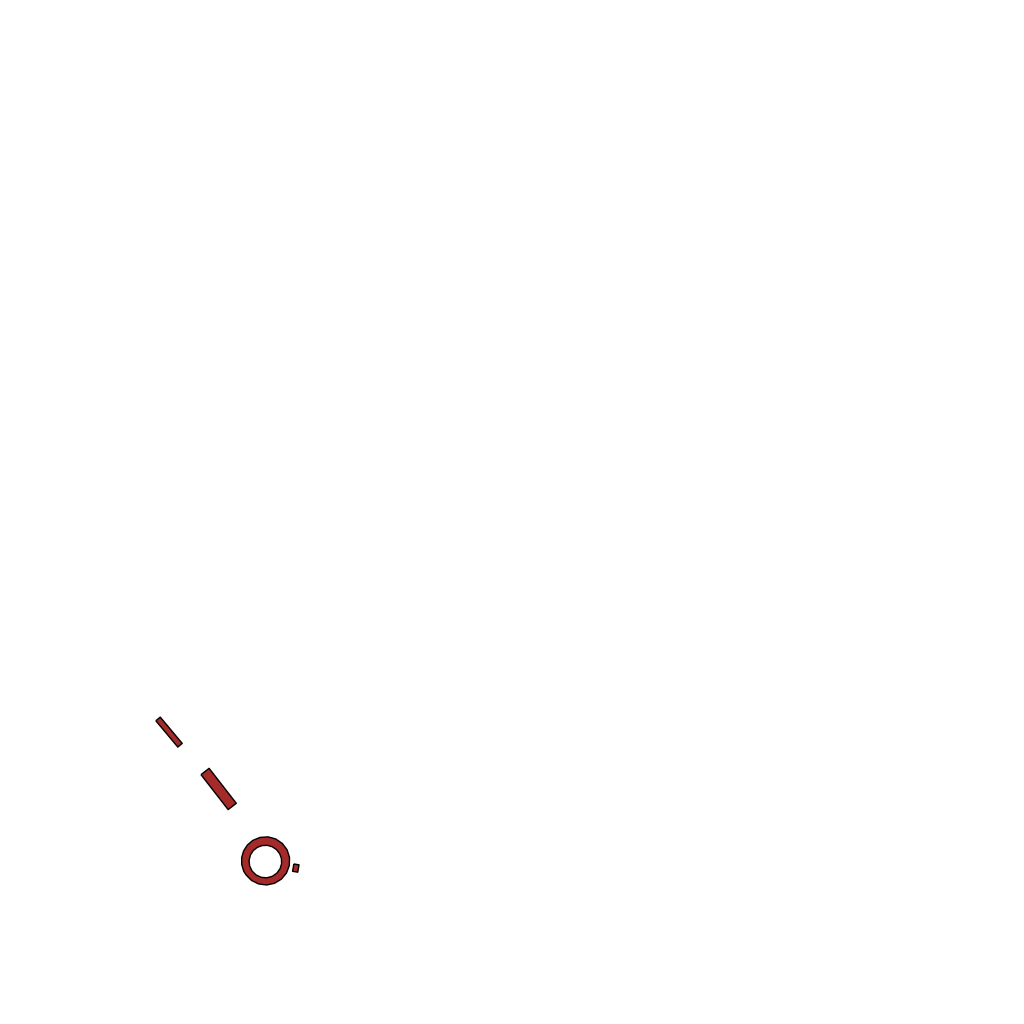
Tags: overhead vector_map, special, density_5, Facility, 1.0 km²